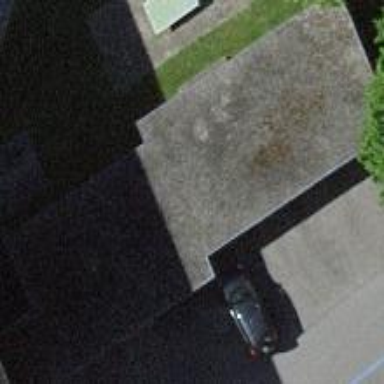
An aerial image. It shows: Group of garages.